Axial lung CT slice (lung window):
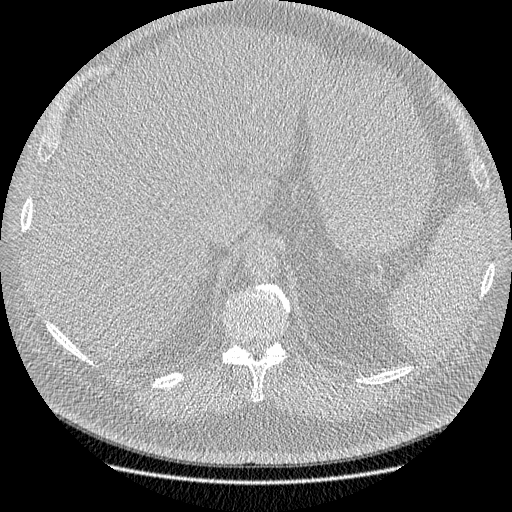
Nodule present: no